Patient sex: M
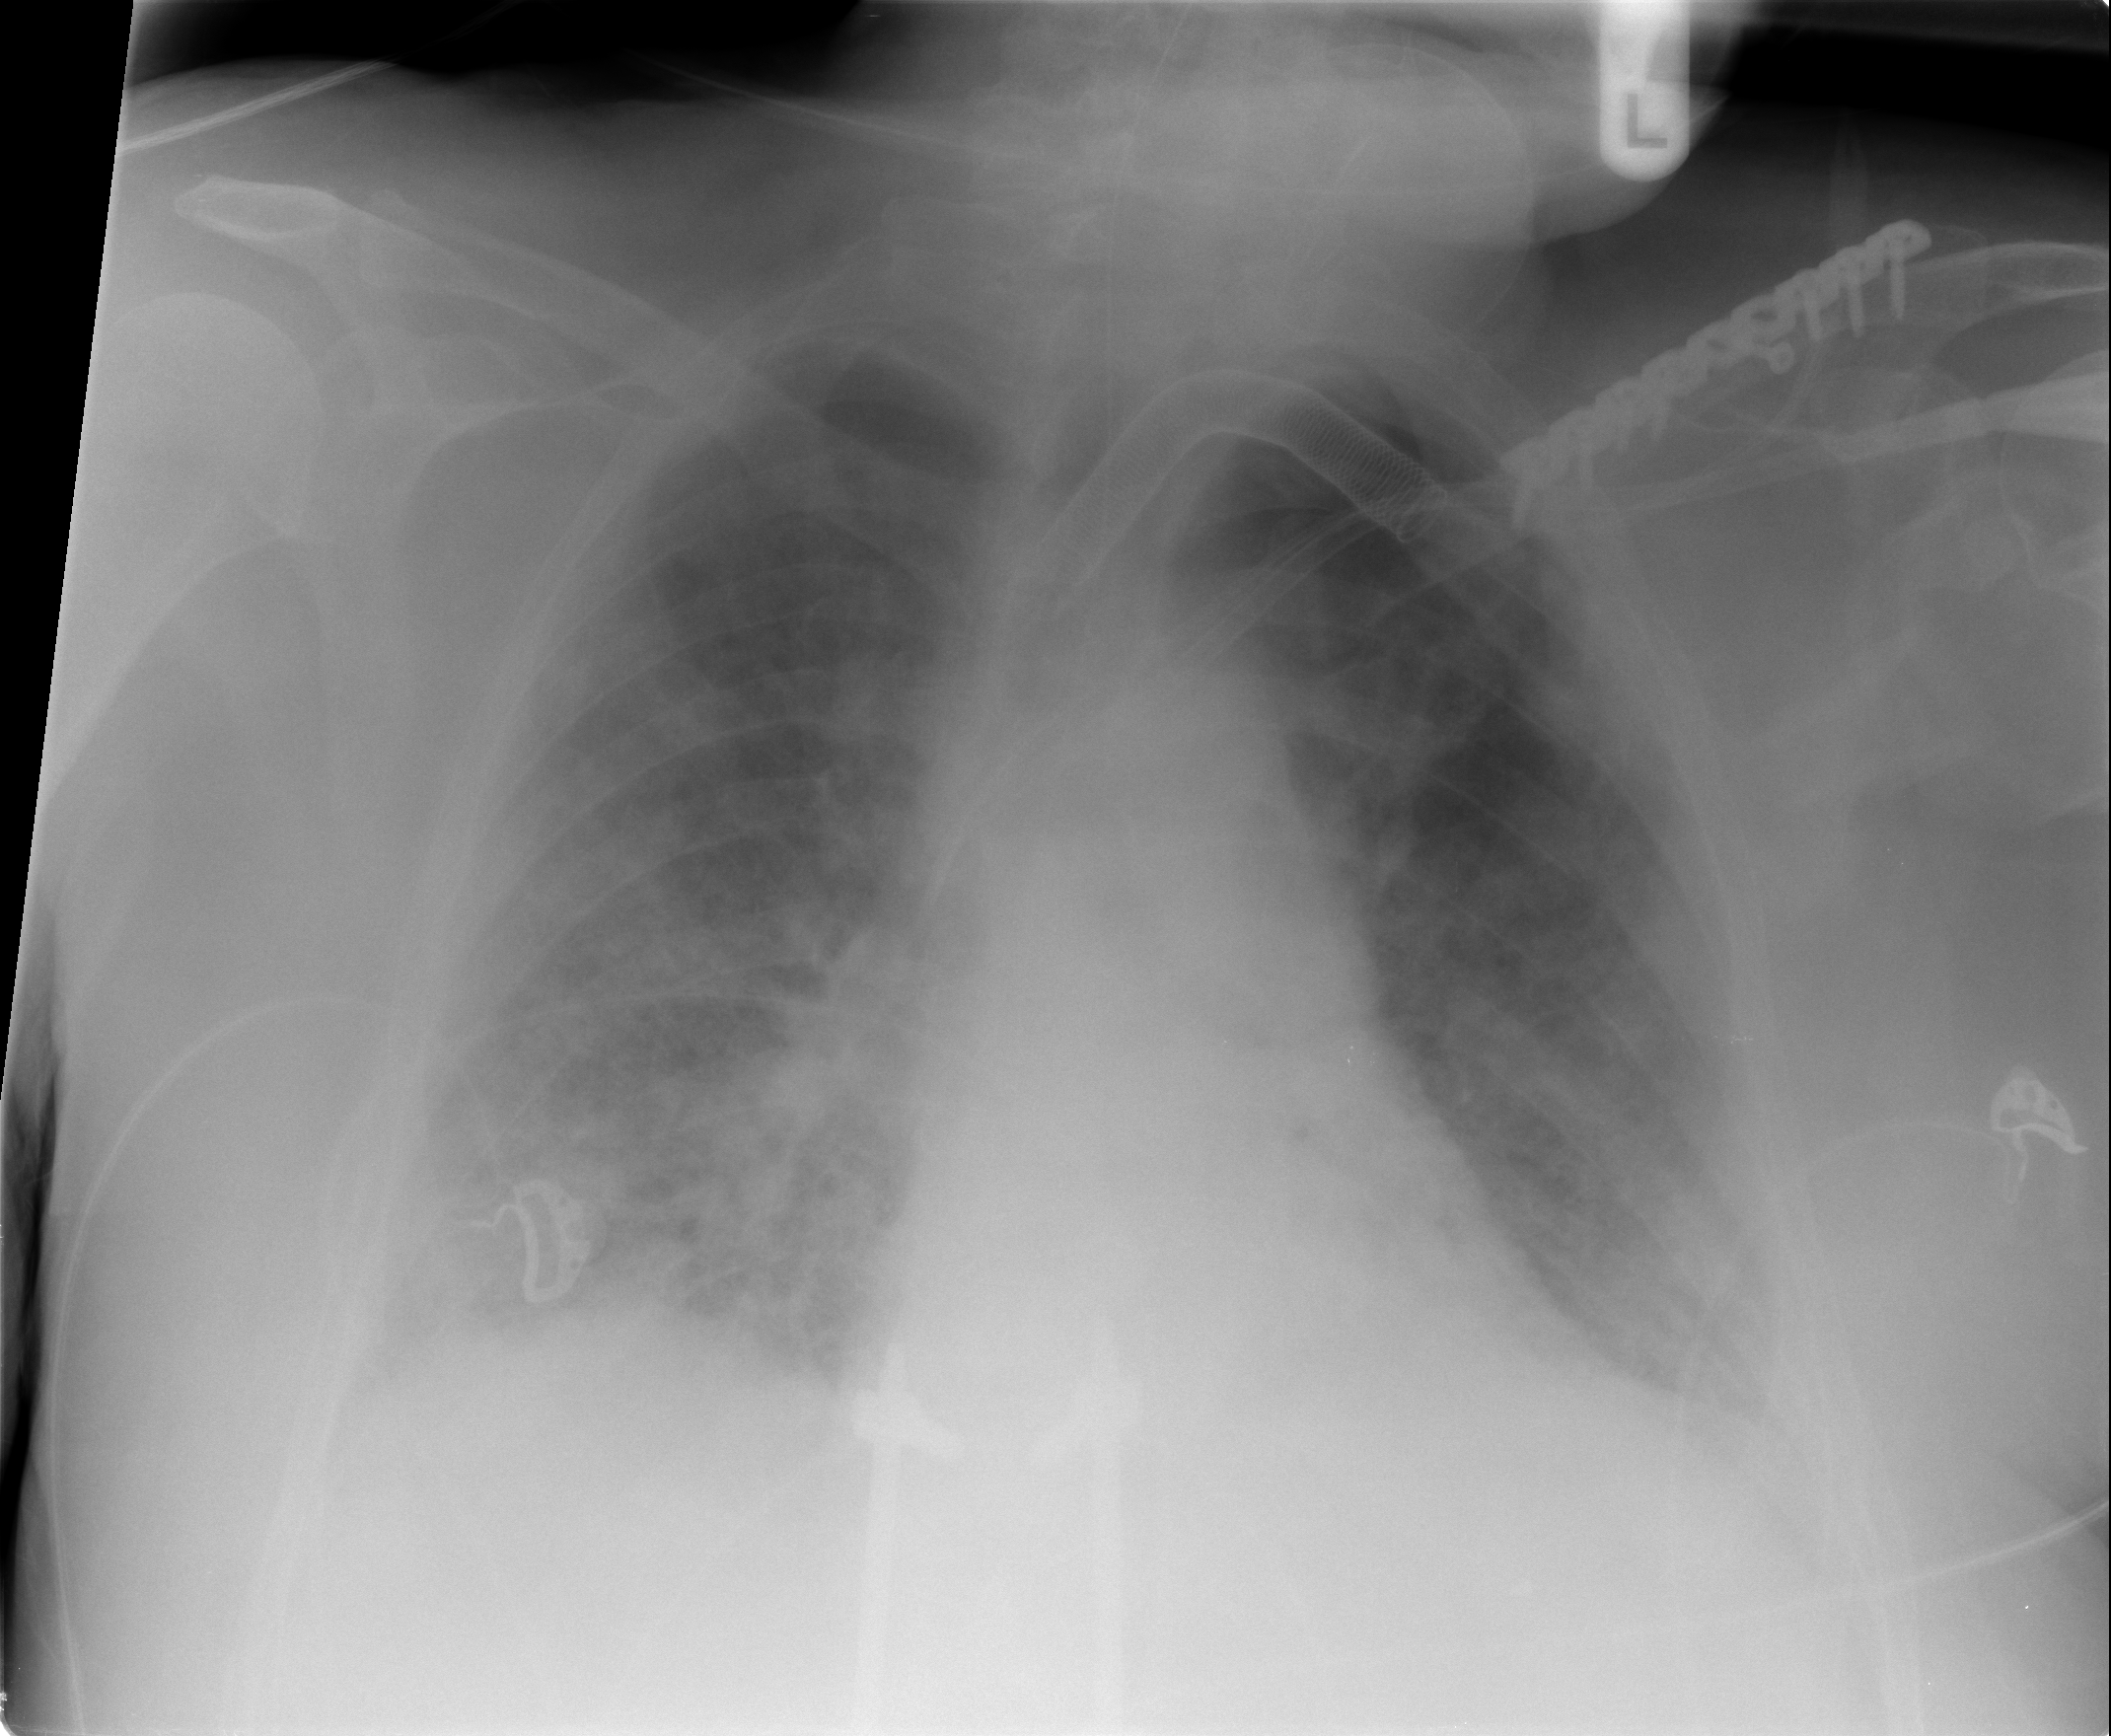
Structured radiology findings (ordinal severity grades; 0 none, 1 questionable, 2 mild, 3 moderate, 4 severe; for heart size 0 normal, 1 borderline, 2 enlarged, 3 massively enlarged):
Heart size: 0
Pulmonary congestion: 3
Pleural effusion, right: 2
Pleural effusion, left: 2
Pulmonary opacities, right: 3
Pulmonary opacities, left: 3
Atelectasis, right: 3
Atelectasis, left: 3